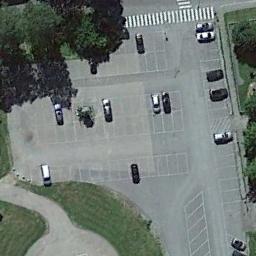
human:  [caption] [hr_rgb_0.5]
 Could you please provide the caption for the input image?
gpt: There is a white building by the parking lot .

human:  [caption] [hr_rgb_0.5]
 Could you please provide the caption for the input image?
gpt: The parking lot has some parked cars but lots of parking spaces are still empty .

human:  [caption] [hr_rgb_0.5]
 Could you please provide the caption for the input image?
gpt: There are a few cars on the parking lot .

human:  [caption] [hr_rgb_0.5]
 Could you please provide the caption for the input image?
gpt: There are some cars on the parking lot .

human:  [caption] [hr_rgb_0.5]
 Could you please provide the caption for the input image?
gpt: There are some green trees and lawns beside the parking lot .